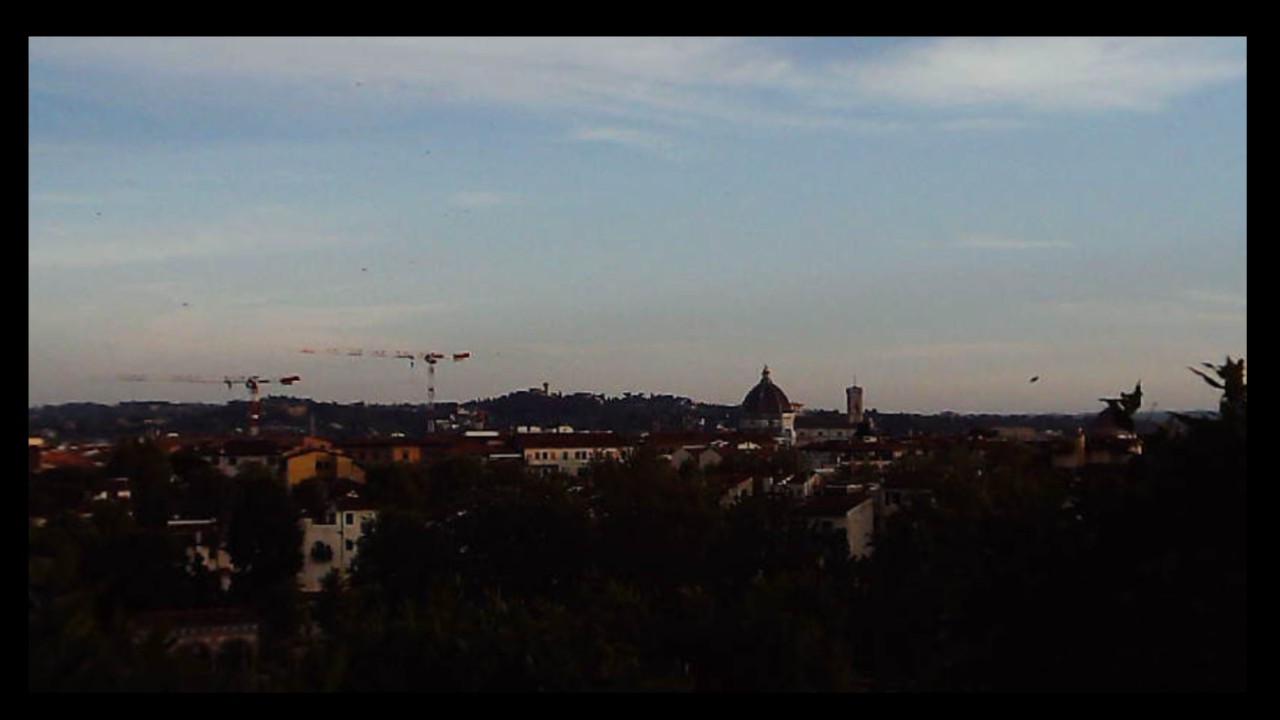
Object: DarwinFPV cineape20